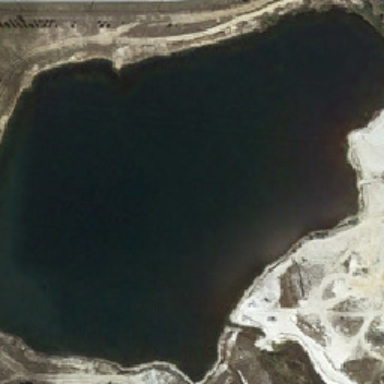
An irregular pond is near the road .